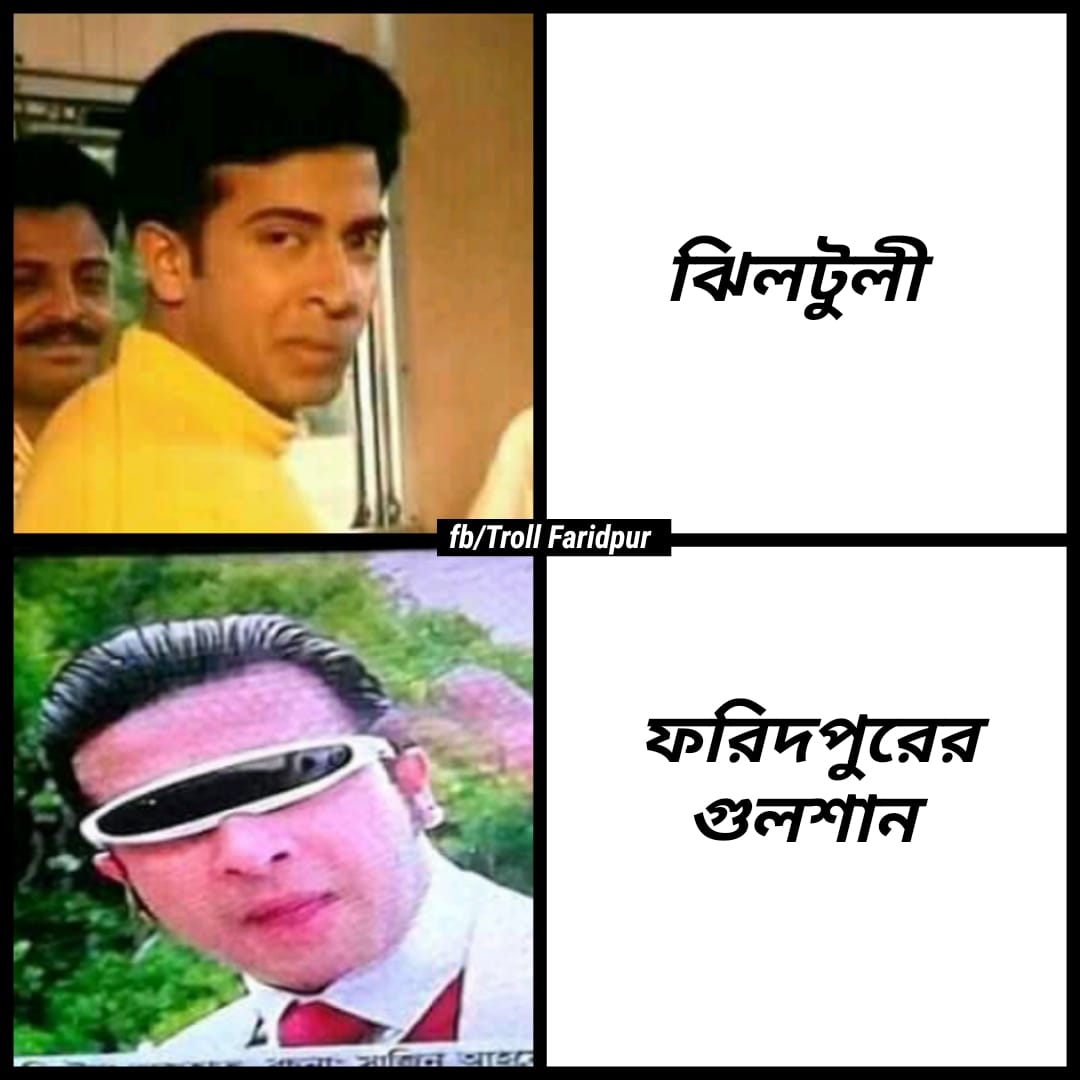
Caption: ঝিলটুলী      ফরিদপুরের গুলশান
Label: non-hate